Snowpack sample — Loveland Pass, Silver Plume, Colorado, USA (1/12/25, 11:40 AM MST)
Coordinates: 39.66, -105.88
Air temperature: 7 °F
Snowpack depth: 140 cm
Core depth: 10 cm
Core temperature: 41 °F
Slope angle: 11°, slope face: 30°
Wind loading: high
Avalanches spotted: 2
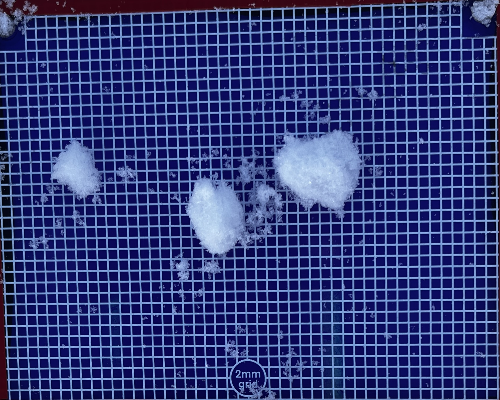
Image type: profile
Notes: Pilot using slightly modified coring method that took too large segment for snow profile picturing, advised not to use in higher level models. Two avalanche on south face nearby, partially cloudy with light snow in the last 24 hours. Lots of wind loading on eastern features.